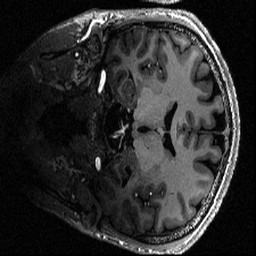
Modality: T1w
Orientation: coronal
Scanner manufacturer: siemens
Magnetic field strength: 6.98 T
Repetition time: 2.5 s
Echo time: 0.00218 s